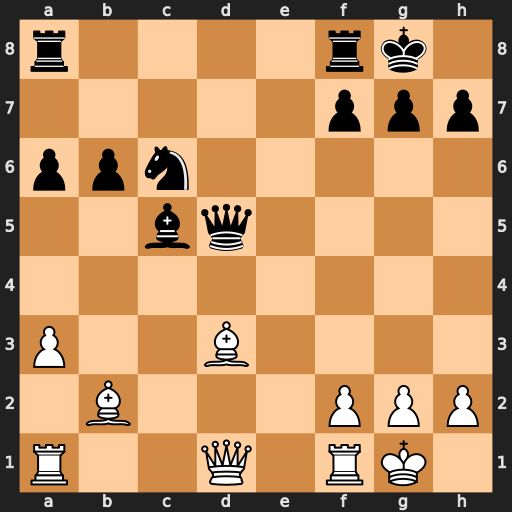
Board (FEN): r4rk1/5ppp/ppn5/2bq4/8/P2B4/1B3PPP/R2Q1RK1
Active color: w
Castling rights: -
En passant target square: -
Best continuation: Bxh7+ Kxh7 Qxd5